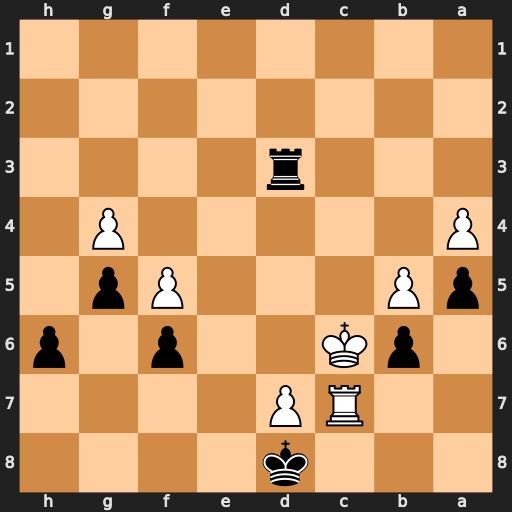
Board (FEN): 3k4/2RP4/1pK2p1p/pP3Pp1/P5P1/3r4/8/8
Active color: b
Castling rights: -
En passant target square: -
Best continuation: Rc3+ Kxb6 Rxc7